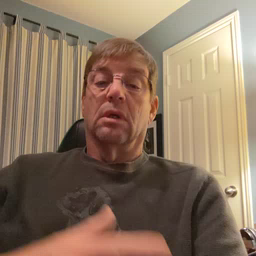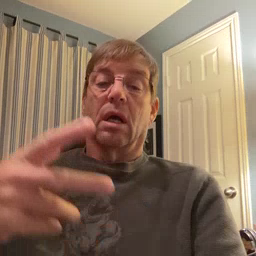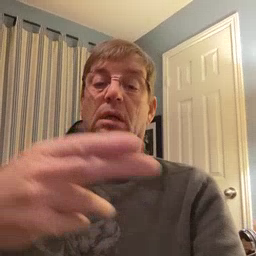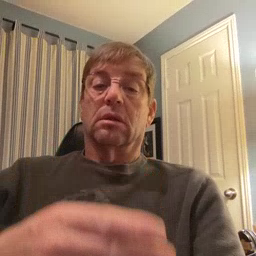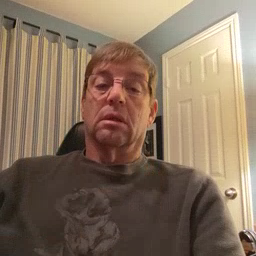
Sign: cut